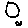
Label: circle